Modality: CBCT
Slice 24 of 126
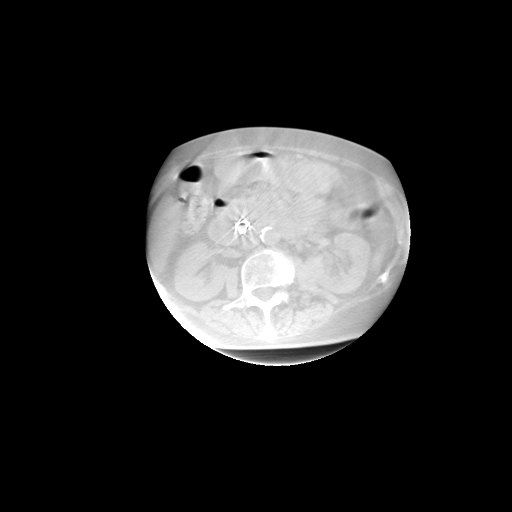